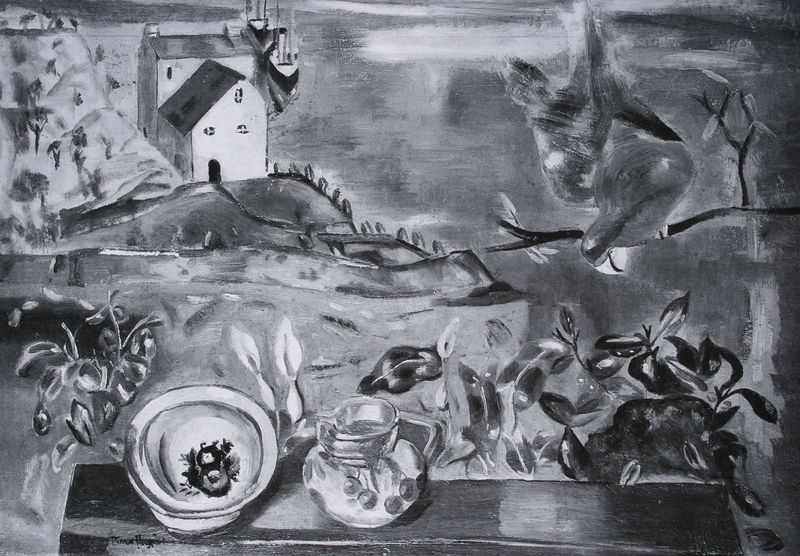
Titel: Wings over Water
Künstler: Frances Hodgkins
Standort: Leeds (UK)
Institution: Leeds City Art Gallery
Schlagwörter: blätter, meer, vogel, wasser, weiß, fluss, landschaft, see, fenster, grau, schwarz, tisch, tür, blüten, haus, zaun, schale, schüssel, taube, teller, signatur, ast, hügel, natur, pflanzen, genre, kanne, krug, stilleben, stillleben, schiff, signiert, hafen, anleger, dampfer, tapete, gemaälde, wandmalerei, maler, tor, kirschen, schwarzweiss, schmetterling, papagei, reproduktion